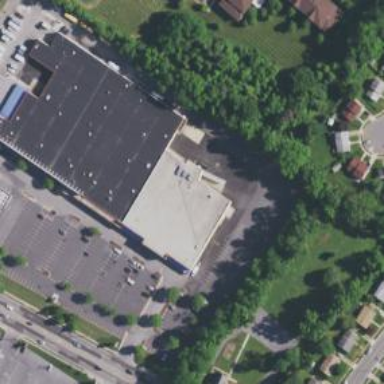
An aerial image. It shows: Retail building housing supermarket.